Current action and preconditions to check: path_clear

Your task: For each precondition in the list above, predict whether it will hold at this action.

Consider the current scene as observed from the mobile robot's camera, and analyze the predicted future states of all dynamic agents (e.g., people, animals, vehicles, or any moving entities) within the NEXT SECOND.

IMPORTANT: Only answer "very likely" if you are absolutely certain—based on strong, clear evidence—that a dynamic agent will violate the precondition in the predicted future state. Do NOT answer "very likely" for unlikely, ambiguous, or low-probability risks.

Ask yourself for each precondition: Is there a high probability, with clear and convincing evidence, that the predicted future states of any dynamic agent will interfere with the predicted future state of the currently executing action within the NEXT SECOND, causing that precondition to fail?

Assess the risk level based on these predictions. Use "likely" or "very likely" if motions create a clear risk of interference.

Use "neutral" or "improbable" if agents are nearby but their predicted paths are clearly diverging or non-conflicting.

Failure Risk Categories: "very improbable", "improbable", "neutral", "likely", "very likely"

Answer Format: Output ONLY the probability_of_failure value from these categories: "very improbable", "improbable", "neutral", "likely", "very likely"

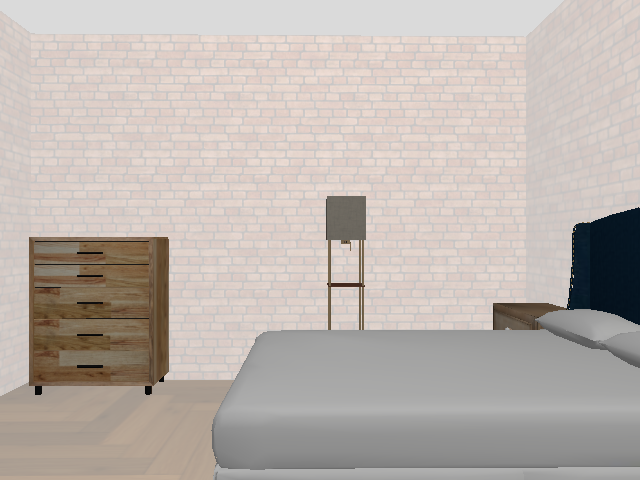

Answer: very improbable